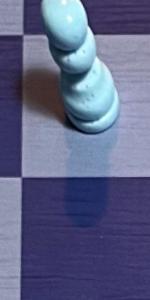
Label: Empty